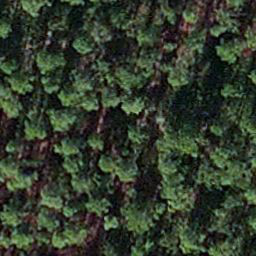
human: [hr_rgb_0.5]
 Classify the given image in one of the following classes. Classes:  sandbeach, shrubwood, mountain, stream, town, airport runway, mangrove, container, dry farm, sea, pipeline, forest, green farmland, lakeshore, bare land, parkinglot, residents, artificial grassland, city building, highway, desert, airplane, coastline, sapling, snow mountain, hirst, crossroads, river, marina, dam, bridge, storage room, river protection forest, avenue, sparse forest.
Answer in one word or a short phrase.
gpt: sapling